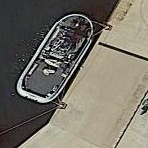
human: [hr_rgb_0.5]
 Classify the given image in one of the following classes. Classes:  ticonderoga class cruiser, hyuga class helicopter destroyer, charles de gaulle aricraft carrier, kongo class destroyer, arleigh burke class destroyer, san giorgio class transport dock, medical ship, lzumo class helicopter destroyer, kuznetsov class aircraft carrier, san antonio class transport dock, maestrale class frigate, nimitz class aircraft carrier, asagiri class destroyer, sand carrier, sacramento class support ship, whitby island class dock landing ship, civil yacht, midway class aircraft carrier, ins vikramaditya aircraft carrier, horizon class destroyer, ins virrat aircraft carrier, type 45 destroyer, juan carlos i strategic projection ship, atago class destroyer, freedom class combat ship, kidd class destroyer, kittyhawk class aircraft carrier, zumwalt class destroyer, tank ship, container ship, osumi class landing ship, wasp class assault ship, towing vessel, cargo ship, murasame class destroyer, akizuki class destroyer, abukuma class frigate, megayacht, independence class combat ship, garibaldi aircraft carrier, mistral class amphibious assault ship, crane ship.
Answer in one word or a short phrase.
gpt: Towing vessel